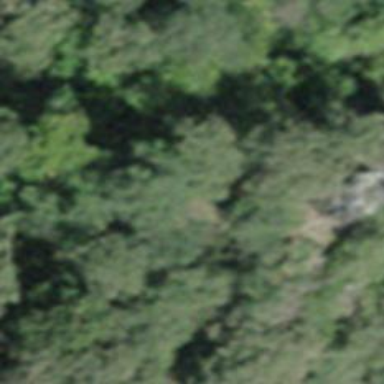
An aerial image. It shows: Cliff in nature.